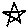
Label: star